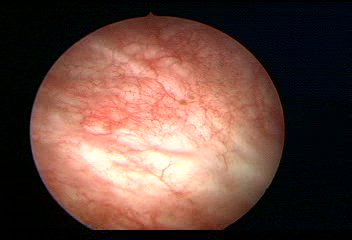
Modality: WLC
Class: Normal mucosa
Bladder cancer association: No